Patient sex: F
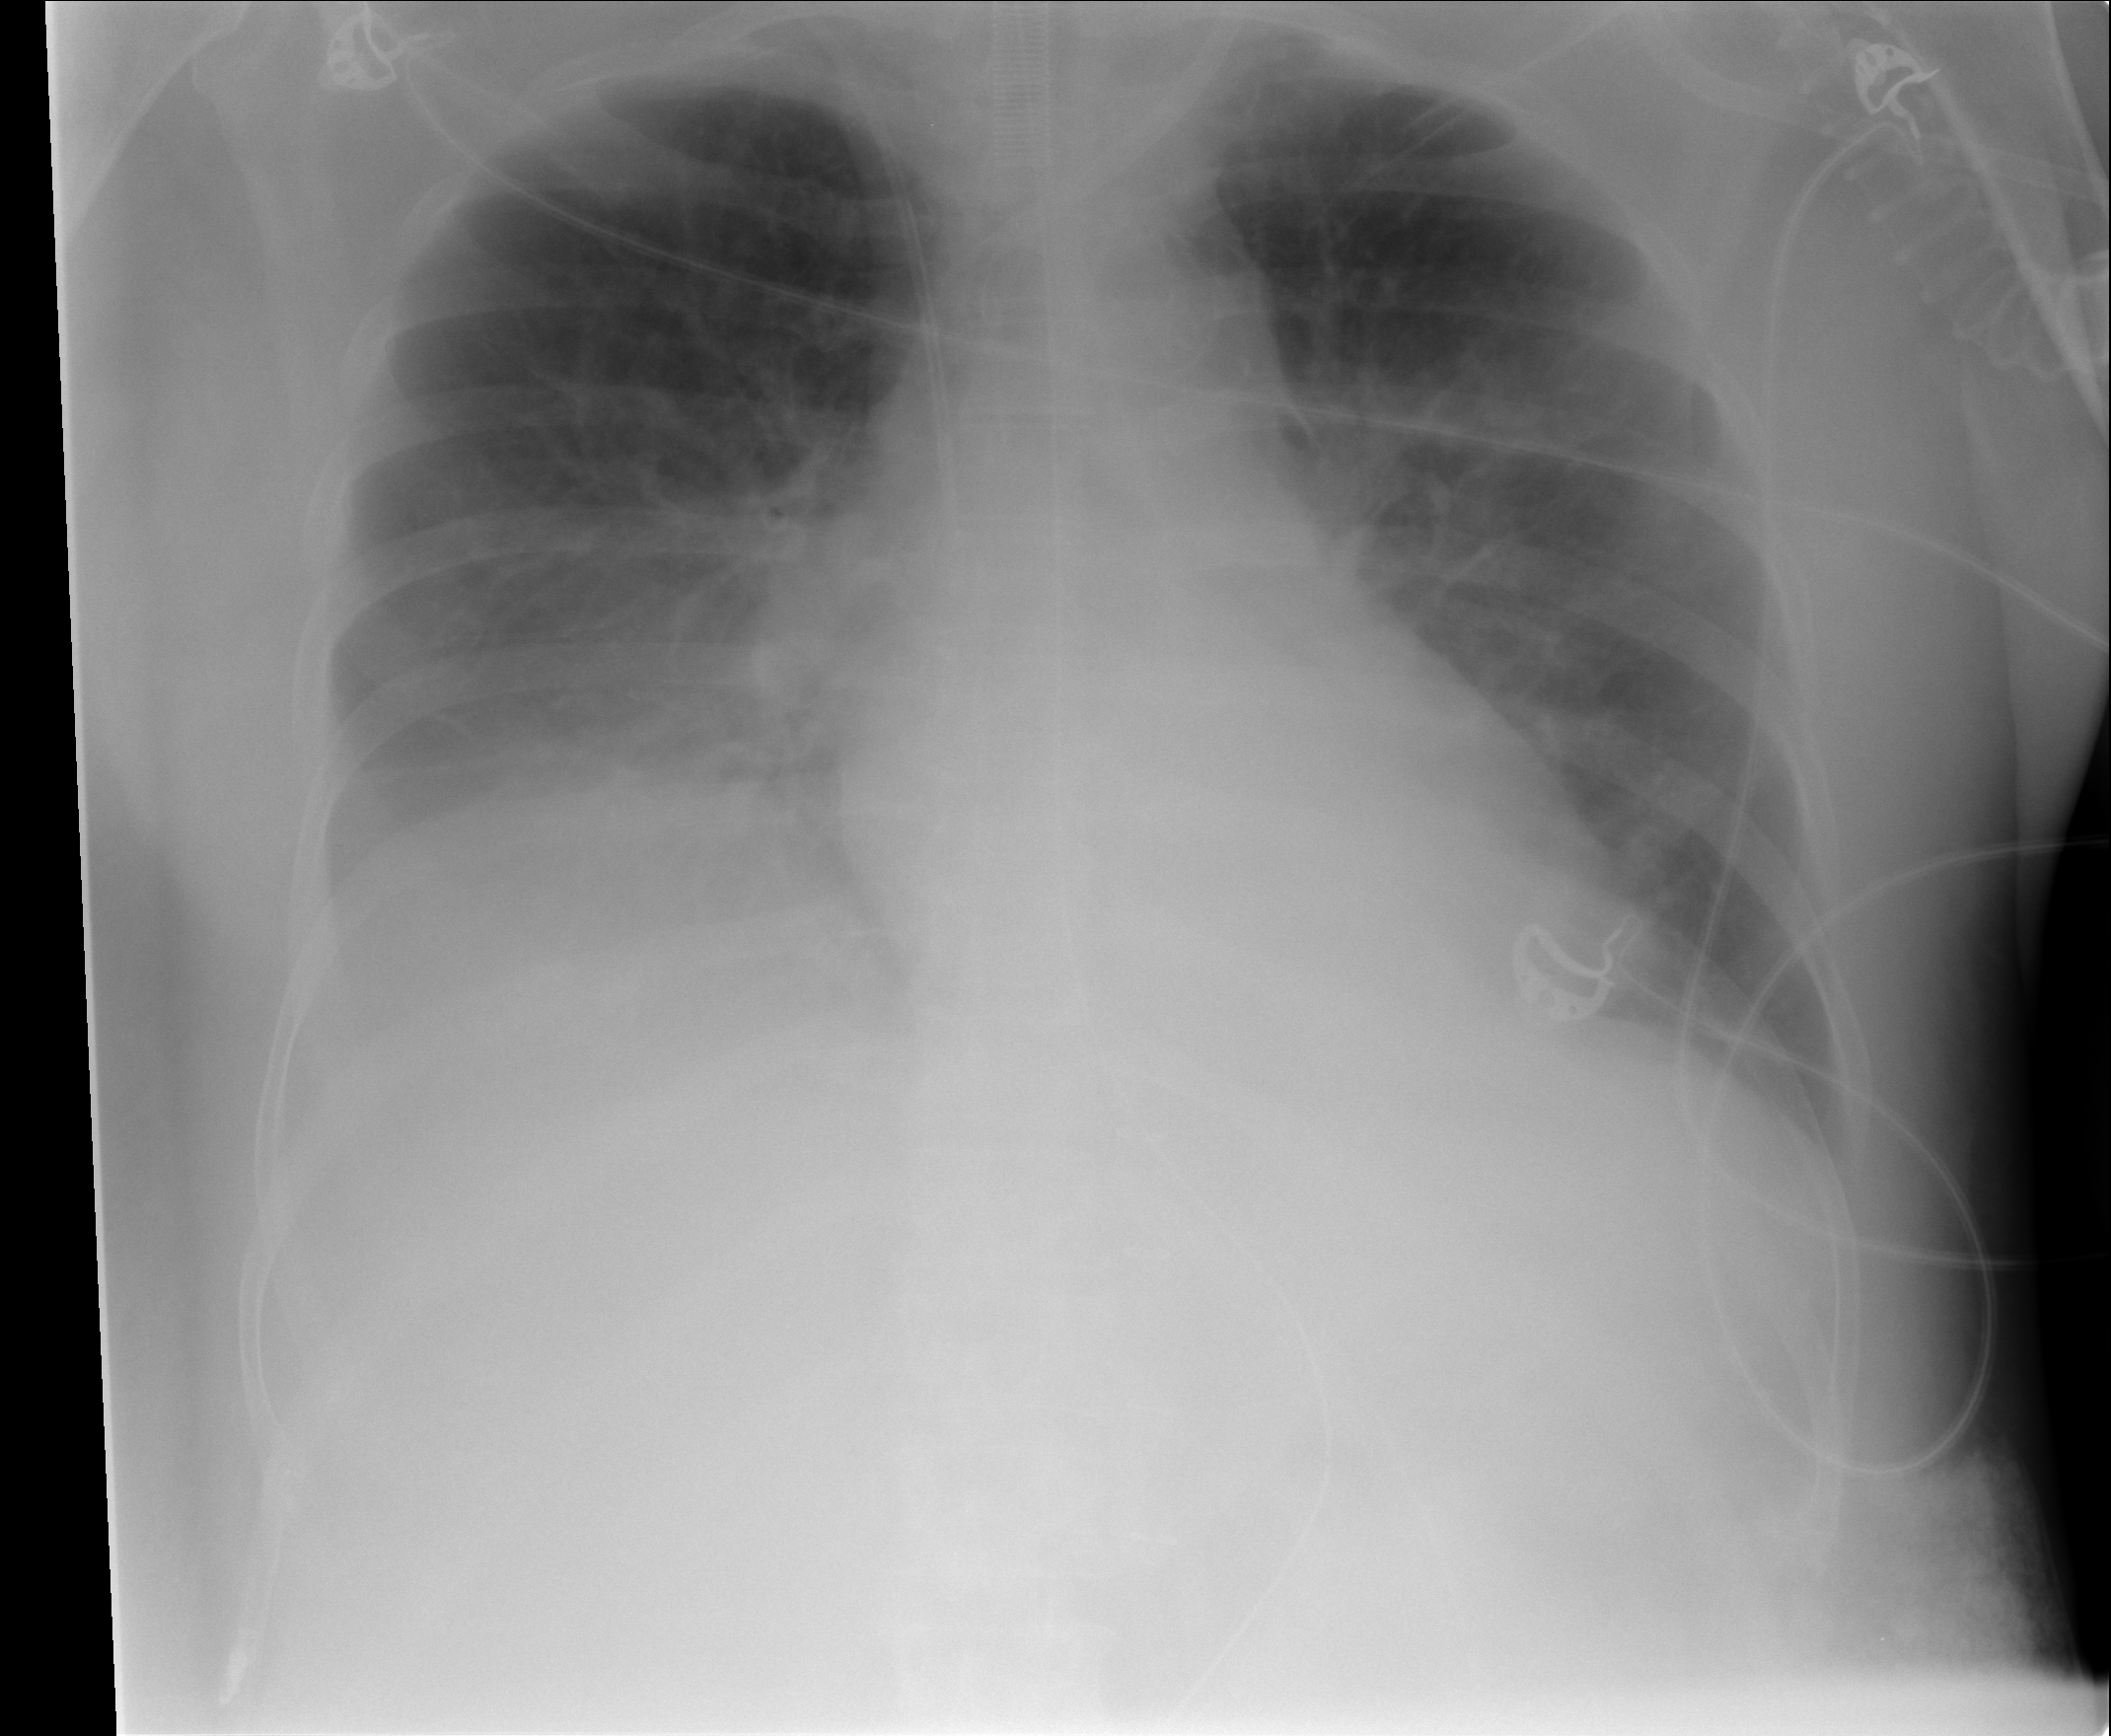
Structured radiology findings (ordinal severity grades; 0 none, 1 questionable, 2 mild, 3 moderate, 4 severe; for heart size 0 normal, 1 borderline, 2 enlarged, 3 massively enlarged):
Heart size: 0
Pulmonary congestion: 2
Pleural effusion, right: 2
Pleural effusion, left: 2
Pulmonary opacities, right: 0
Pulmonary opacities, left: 0
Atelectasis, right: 2
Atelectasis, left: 2